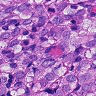
Metastatic tissue present: yes